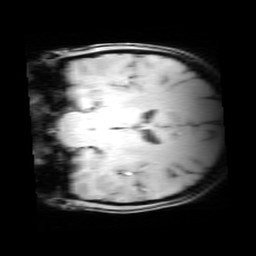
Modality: MP2RAGE
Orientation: coronal
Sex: female
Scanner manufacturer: siemens
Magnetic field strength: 3 T
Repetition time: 5 s
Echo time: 0.00355 s